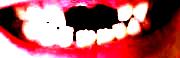
Condition: hypodontia